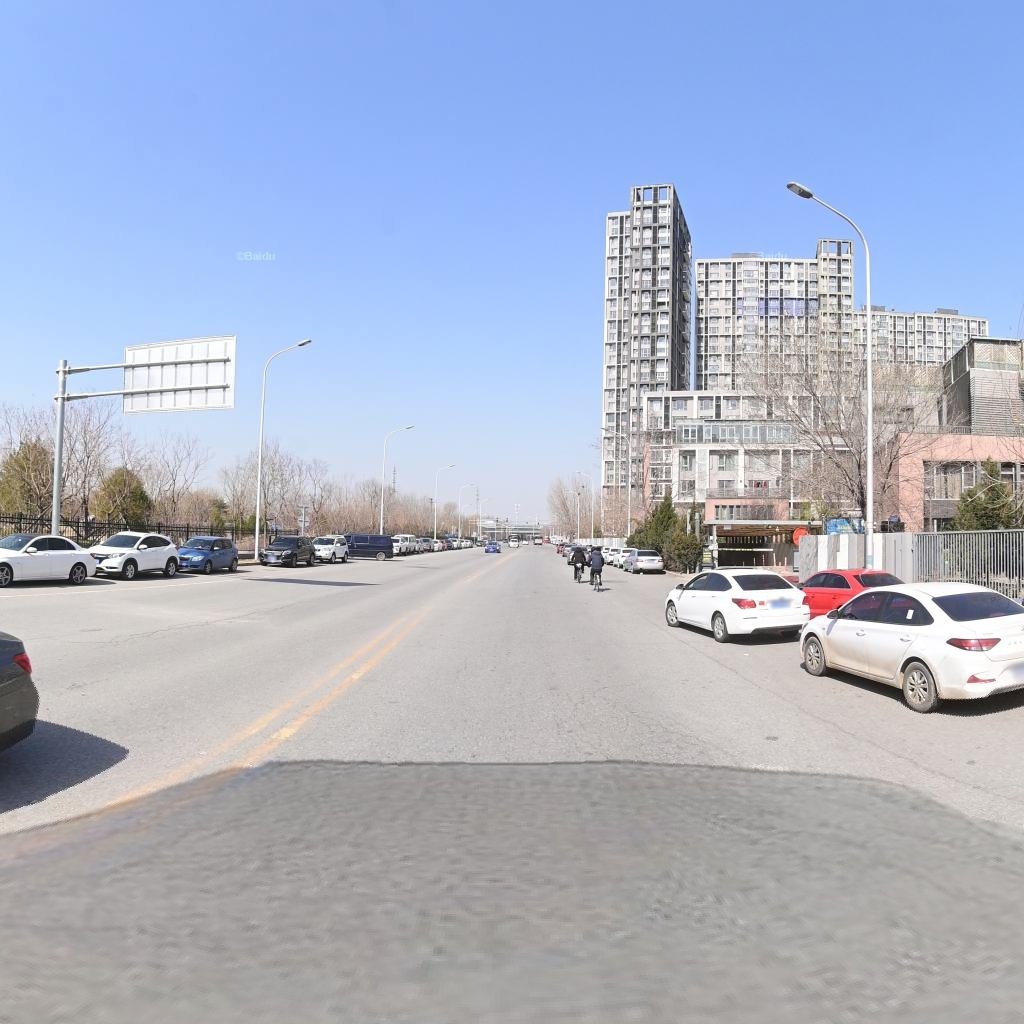
Region: Chaoyang
Road damage annotations: longitudinal crack, longitudinal crack, alligator crack